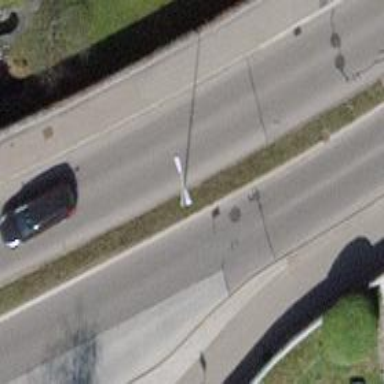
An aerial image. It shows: Secondary road with separate asphalt sidewalk.